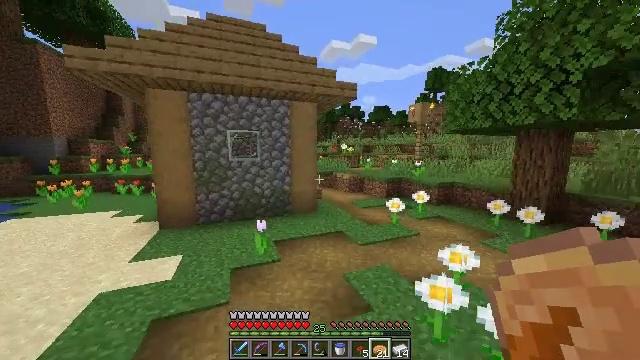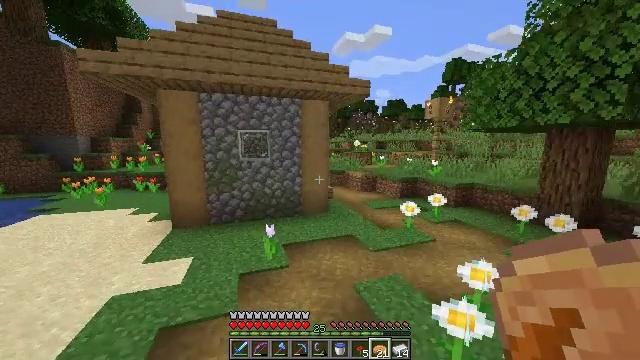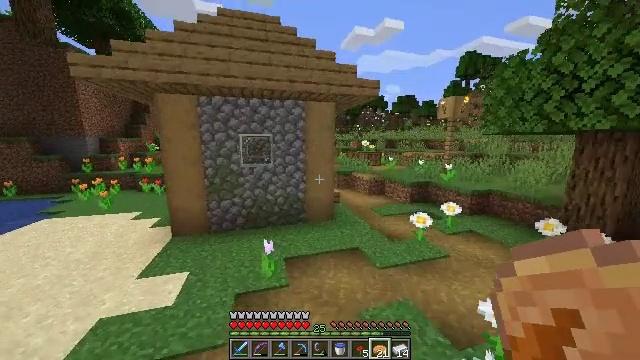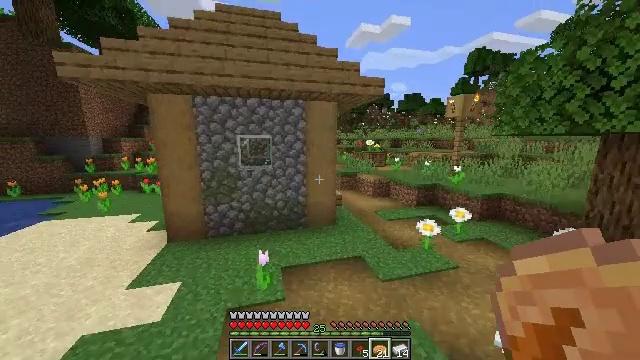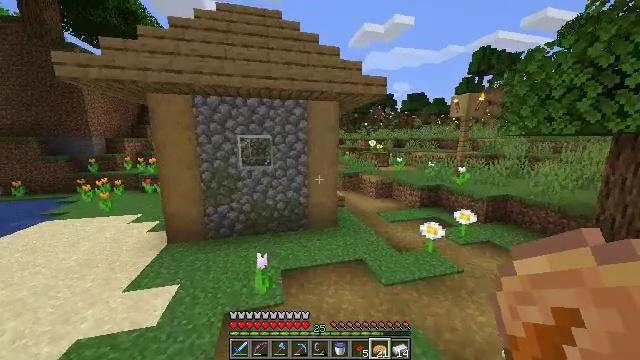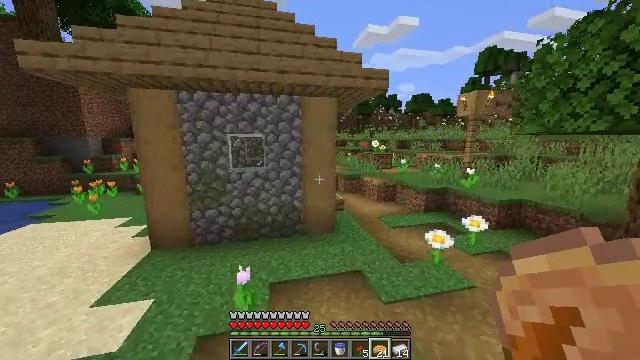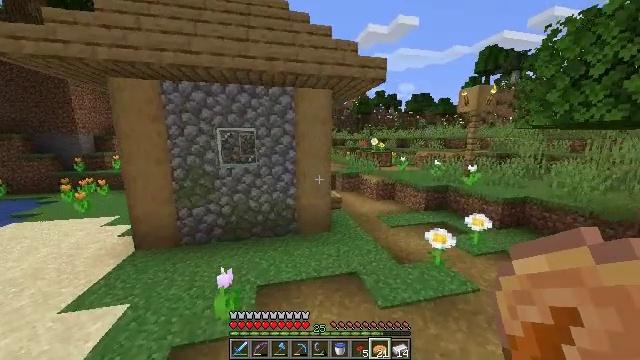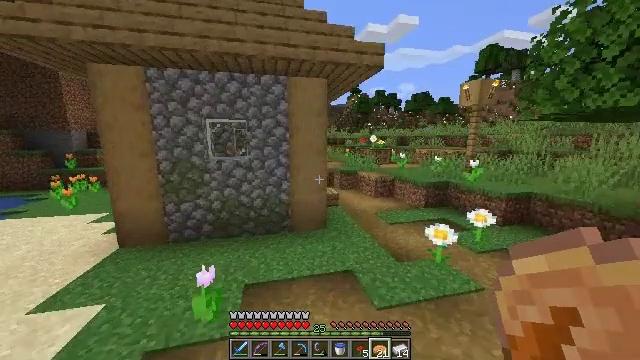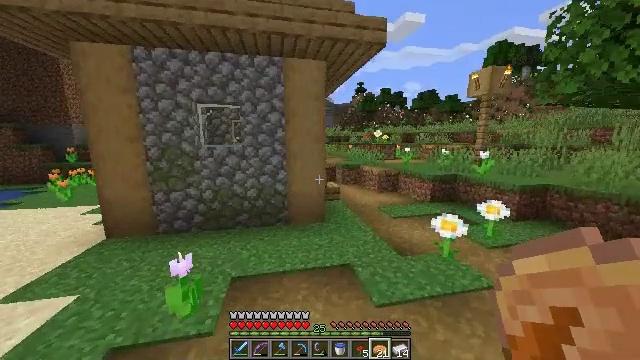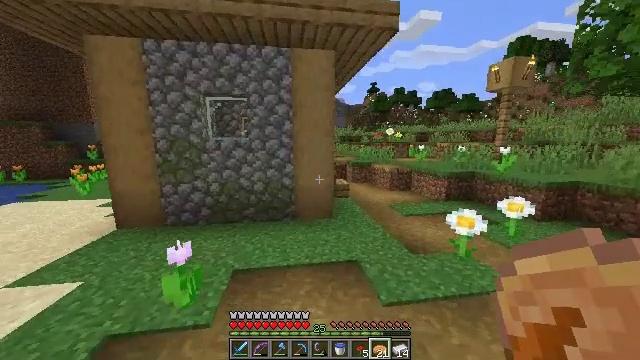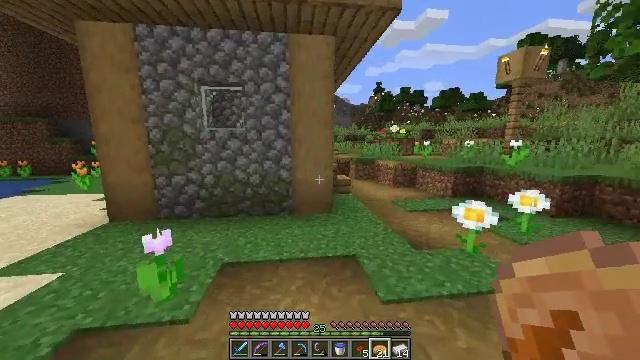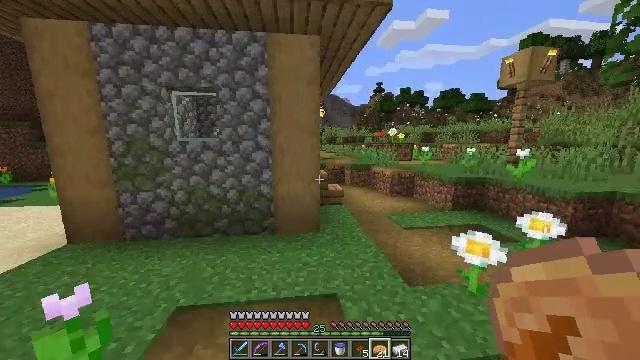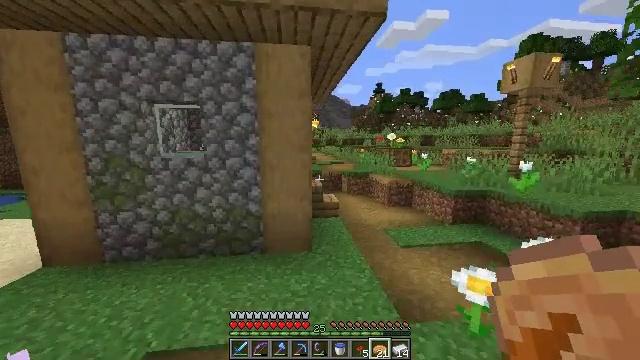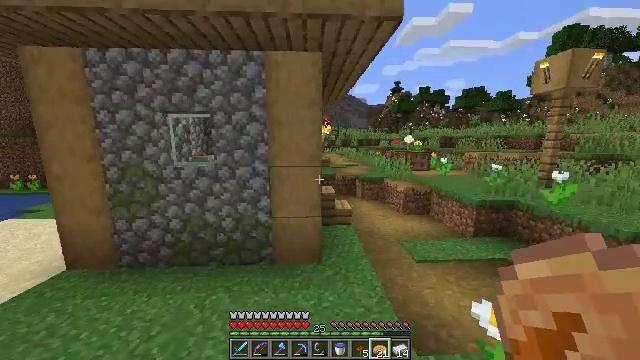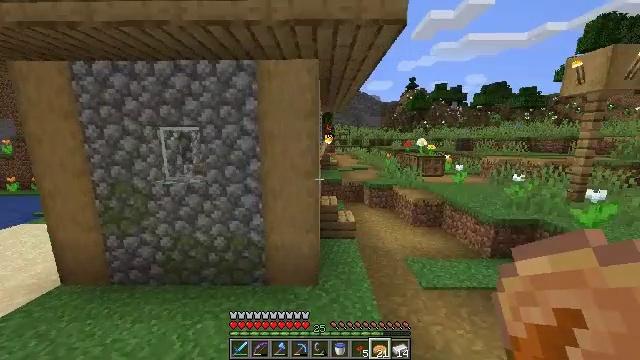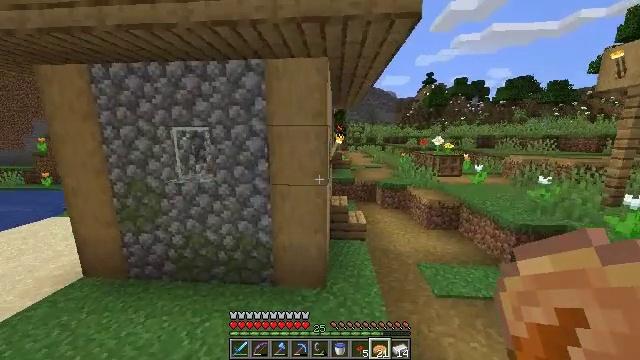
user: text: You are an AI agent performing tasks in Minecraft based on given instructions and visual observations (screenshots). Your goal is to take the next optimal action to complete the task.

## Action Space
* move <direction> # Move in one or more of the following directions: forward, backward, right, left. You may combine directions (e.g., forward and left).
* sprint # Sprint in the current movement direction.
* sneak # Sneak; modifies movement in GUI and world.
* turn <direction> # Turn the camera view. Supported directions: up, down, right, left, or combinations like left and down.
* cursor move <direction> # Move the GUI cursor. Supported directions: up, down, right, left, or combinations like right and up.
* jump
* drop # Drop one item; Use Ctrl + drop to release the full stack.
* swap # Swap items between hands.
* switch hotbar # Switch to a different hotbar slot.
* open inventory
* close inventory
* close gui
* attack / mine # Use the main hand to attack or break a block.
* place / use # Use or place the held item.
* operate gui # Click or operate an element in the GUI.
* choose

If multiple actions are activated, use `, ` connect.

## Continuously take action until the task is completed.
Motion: motion action
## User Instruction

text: Break the oxeye daisy to gather it.
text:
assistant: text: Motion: move forward and move right, sprint, turn left and down, jump
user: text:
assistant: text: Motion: move forward and move right, sprint, turn left, jump
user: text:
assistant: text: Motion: move forward and move right, sprint, turn left, jump
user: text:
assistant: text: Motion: move forward and move right, sprint, jump
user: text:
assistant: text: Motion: move forward and move right, sprint, turn left, jump
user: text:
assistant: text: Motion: move forward and move right, sprint, jump
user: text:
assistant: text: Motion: move forward and move right, sprint, jump
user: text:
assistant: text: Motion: move forward and move right, sprint, turn left, jump
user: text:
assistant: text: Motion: move forward and move right, sprint, turn left, jump
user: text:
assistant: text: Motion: move forward and move right, sprint, turn left, jump
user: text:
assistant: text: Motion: move forward and move right, sprint, jump
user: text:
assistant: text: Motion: move forward and move right, sprint, jump
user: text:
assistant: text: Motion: move forward and move right, sprint, turn left, jump
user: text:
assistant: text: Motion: move forward and move right, sprint, turn left, jump
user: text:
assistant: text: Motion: move forward and move right, sprint, turn left, jump
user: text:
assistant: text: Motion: move forward and move right, sprint, turn left, jump
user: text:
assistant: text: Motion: move forward and move right, sprint, turn left, jump
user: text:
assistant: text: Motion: move forward and move right, sprint, turn left, jump
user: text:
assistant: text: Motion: move forward and move right, sprint, turn left, jump
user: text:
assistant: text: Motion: move forward and move right, sprint, turn left, jump
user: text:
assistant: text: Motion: move forward and move right, sprint, turn left, jump
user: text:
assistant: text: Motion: move forward and move right, sprint, turn left, jump
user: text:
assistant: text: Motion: move forward and move right, turn left
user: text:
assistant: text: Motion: move forward and move right, turn left
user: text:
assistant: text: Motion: move forward and move right, turn left
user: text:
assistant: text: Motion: move forward and move right, turn left
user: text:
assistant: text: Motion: move forward and move right, turn left
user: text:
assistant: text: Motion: move forward and move right, turn left
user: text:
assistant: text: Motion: move forward and move right, turn left
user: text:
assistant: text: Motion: move forward and move right, turn left